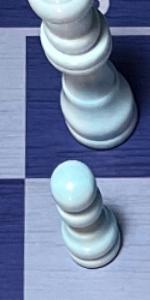
Label: Pawn_White